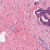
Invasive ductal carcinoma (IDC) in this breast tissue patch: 1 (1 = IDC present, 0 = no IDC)